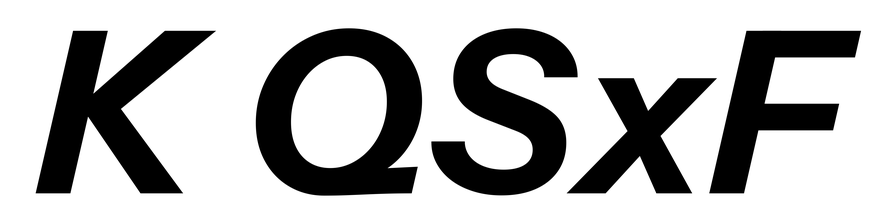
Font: InstrumentSans-Italic_Bold_Italic